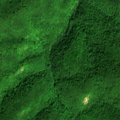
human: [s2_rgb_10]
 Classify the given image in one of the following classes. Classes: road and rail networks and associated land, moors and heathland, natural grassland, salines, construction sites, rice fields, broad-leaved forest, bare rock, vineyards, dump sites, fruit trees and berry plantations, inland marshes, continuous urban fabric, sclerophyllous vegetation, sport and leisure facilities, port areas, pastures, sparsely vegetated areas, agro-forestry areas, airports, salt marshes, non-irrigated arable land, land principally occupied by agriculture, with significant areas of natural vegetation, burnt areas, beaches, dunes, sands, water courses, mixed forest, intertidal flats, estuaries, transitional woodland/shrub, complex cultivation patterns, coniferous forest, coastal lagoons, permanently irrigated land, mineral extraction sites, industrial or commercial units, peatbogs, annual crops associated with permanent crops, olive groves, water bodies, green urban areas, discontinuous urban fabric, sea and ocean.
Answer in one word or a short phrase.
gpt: broad-leaved forest